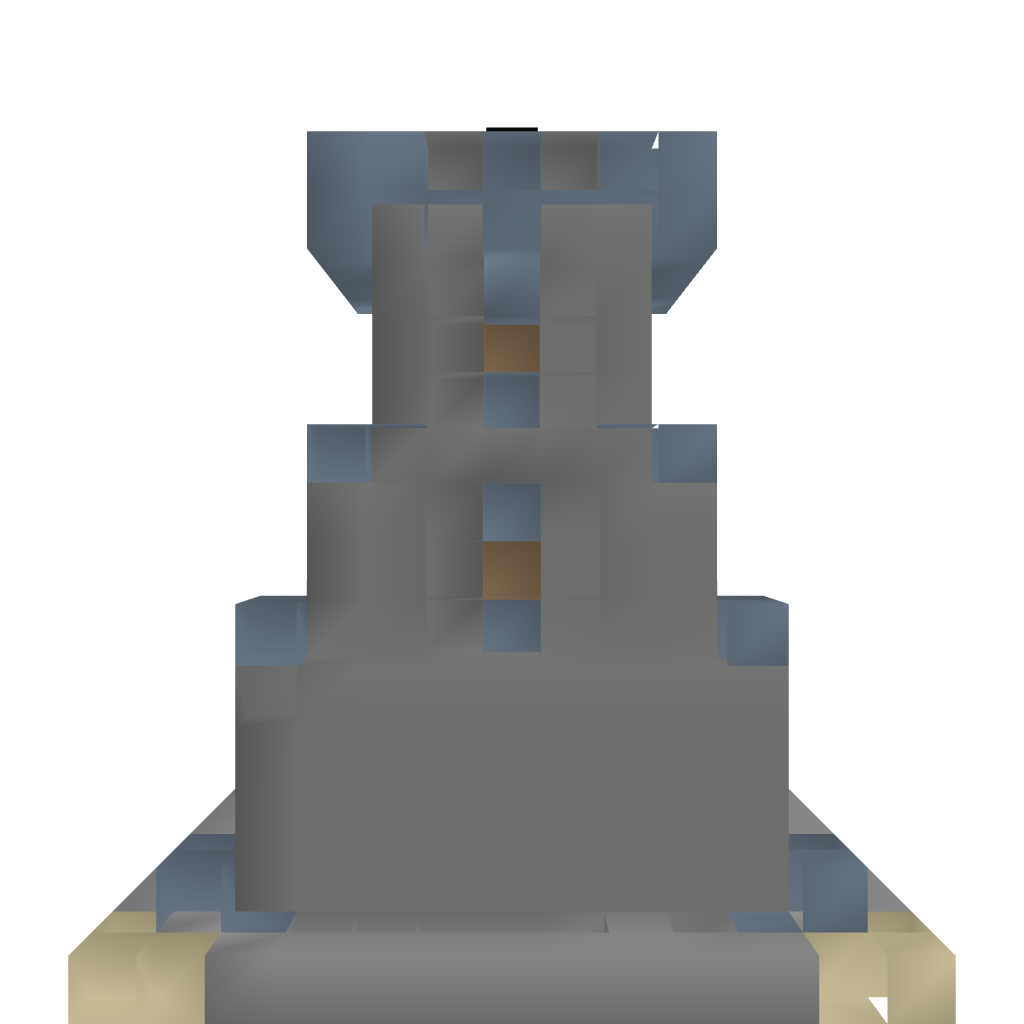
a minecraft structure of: Small Medieval Defense Post